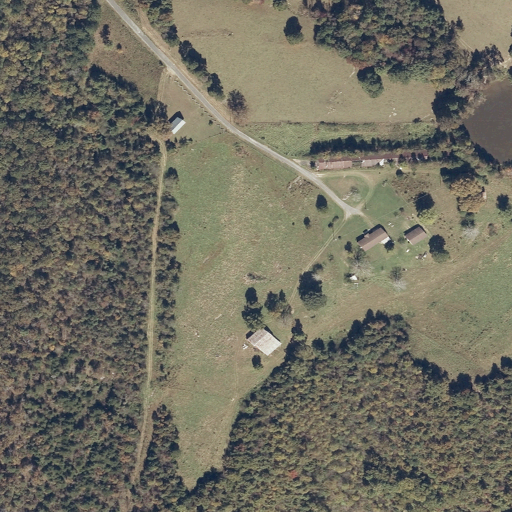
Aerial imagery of gap in Alabama named Old Biddle Gap containing deciduous forest, pasture, open development, mixed forest, evergreen forest, and open water